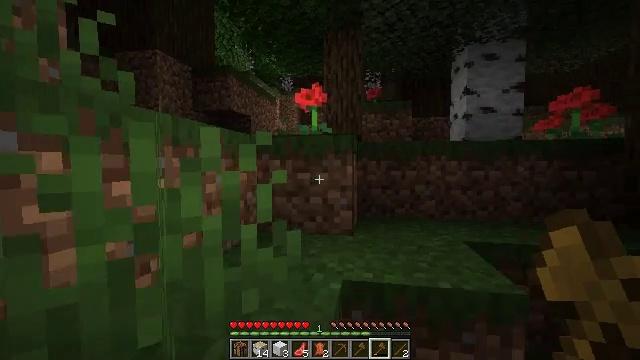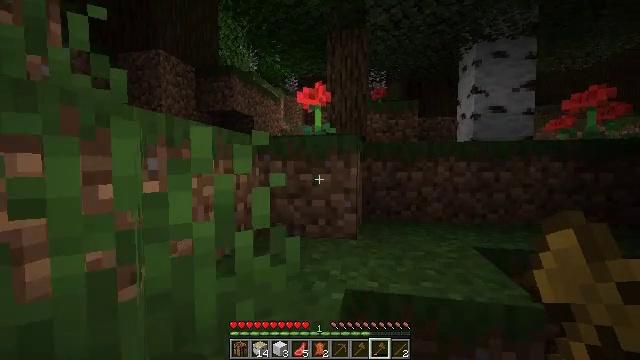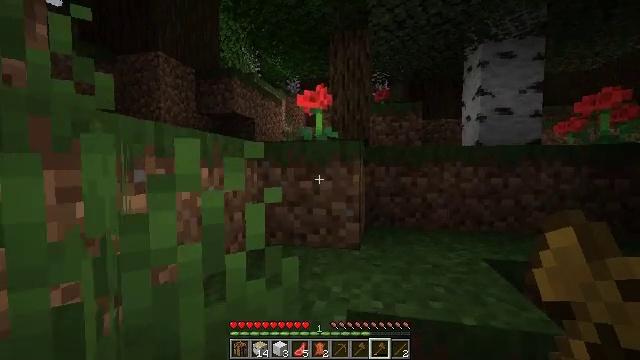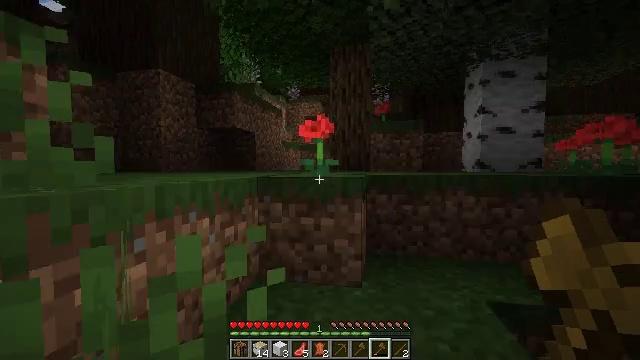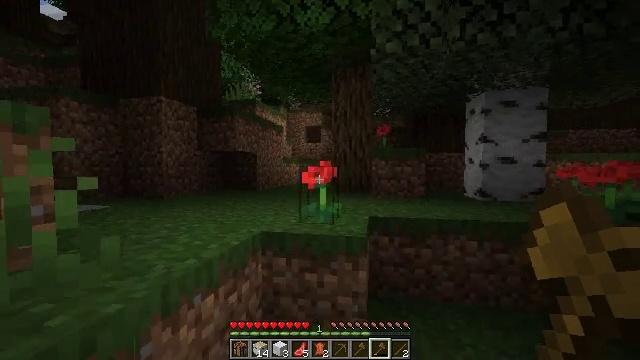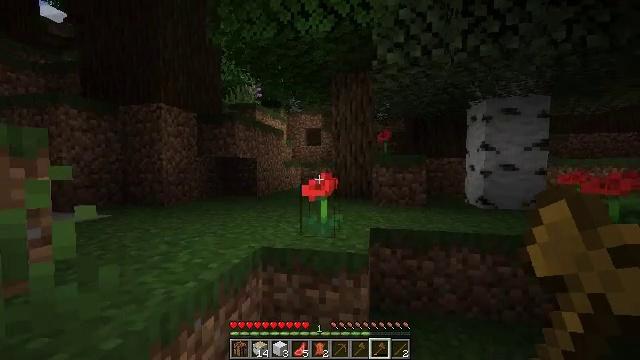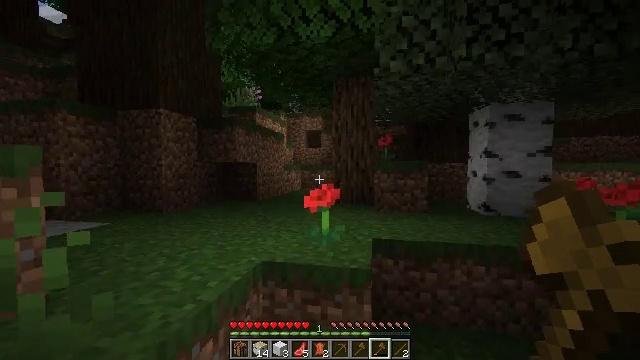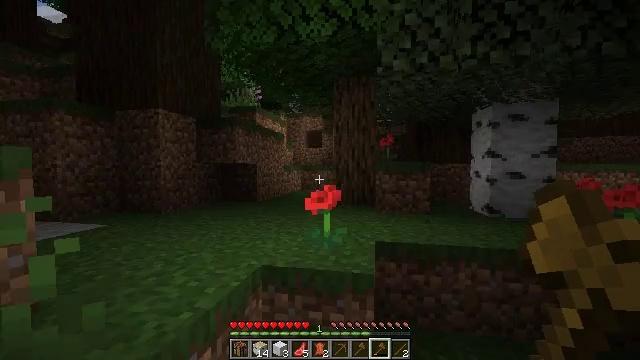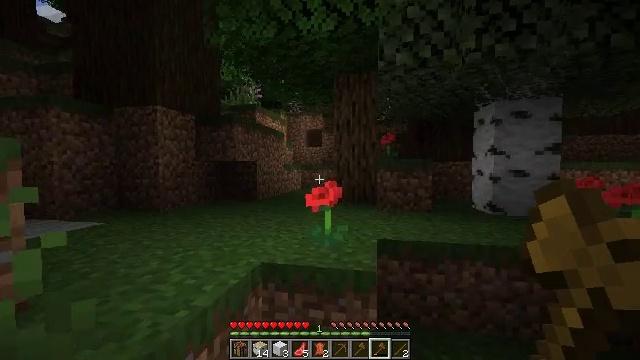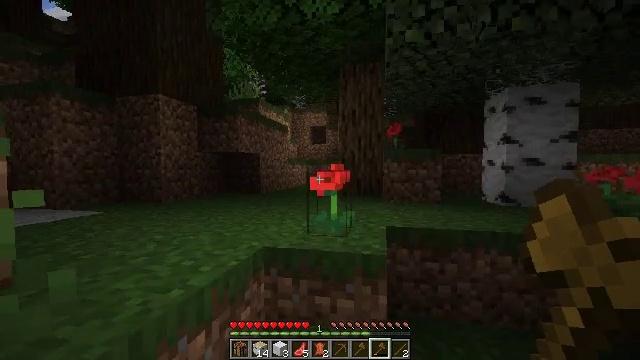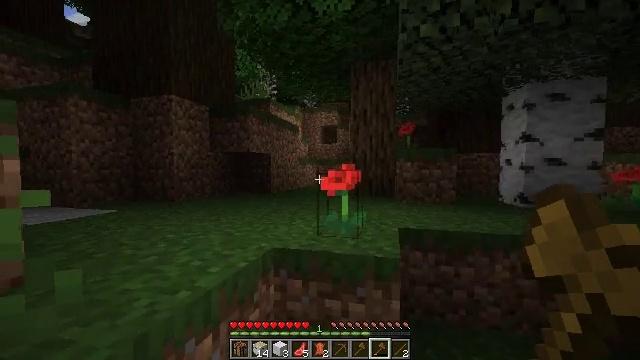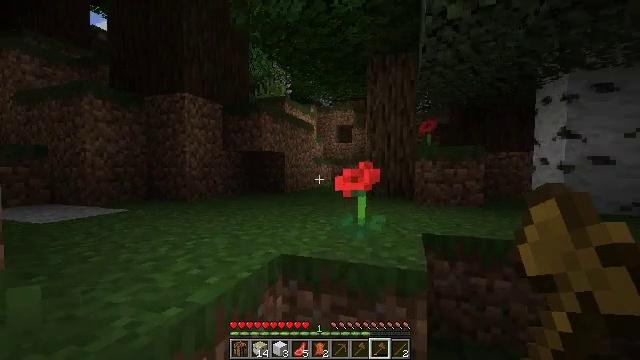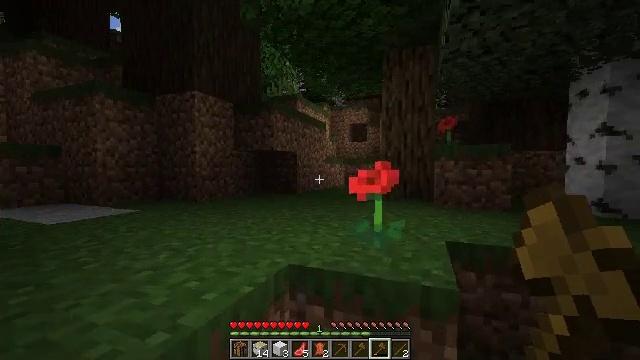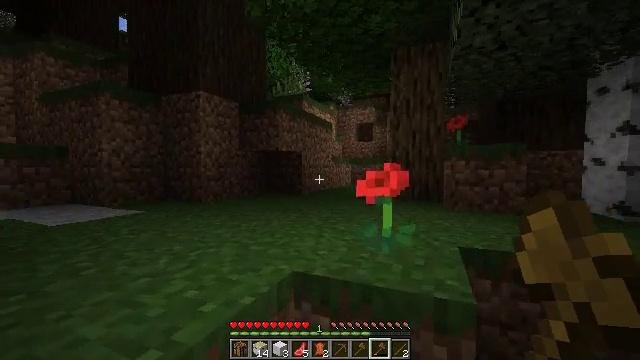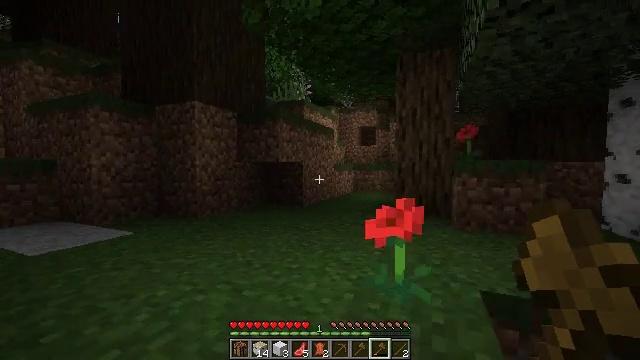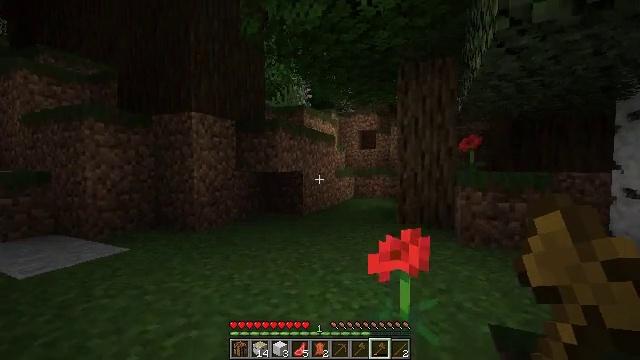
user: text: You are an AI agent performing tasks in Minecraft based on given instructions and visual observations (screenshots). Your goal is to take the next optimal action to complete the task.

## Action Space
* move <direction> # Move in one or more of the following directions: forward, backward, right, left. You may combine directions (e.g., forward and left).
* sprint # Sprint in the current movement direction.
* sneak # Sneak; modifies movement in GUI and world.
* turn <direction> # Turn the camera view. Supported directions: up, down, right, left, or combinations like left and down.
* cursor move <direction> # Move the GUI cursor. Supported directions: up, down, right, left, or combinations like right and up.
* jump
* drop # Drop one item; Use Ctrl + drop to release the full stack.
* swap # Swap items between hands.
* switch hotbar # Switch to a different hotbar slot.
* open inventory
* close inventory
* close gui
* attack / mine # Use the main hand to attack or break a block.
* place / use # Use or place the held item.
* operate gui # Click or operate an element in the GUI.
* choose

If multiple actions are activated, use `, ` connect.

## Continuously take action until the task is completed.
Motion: motion action
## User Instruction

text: Collect parts of the brown mushroom block.
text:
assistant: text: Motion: move forward, turn left
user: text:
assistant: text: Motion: move forward, jump
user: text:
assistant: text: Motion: move forward, jump
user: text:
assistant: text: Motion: move forward, jump
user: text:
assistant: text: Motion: move forward, jump
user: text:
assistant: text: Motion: move forward, jump
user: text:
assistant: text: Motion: move forward
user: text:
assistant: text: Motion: move forward
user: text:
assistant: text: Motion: move forward
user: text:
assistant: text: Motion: move forward, turn left
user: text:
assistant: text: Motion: move forward, turn left
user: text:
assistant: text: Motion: move forward, turn left
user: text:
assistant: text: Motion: move forward, turn left
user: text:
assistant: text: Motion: move forward, jump
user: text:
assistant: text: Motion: move forward, jump
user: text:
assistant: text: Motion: move forward, jump
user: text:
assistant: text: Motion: move forward, jump
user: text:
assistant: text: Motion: move forward, jump
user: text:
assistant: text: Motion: move forward
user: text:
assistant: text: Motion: move forward
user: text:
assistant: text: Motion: move forward
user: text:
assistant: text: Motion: move forward
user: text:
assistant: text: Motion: move forward
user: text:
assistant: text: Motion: move forward
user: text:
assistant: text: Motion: move forward
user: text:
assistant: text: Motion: move forward, turn right
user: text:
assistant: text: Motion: move forward, turn right
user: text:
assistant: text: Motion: move forward, turn right
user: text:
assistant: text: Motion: move forward, turn right
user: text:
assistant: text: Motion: move forward, turn right